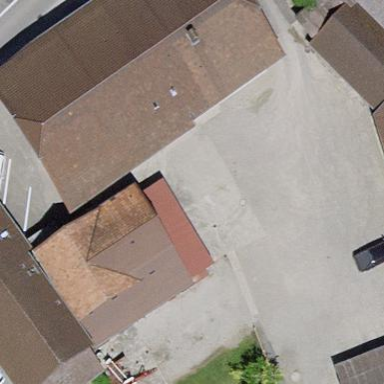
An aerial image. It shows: Farm building.